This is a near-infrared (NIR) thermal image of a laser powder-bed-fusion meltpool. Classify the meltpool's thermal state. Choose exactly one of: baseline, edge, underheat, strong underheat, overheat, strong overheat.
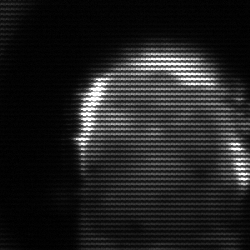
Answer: baseline